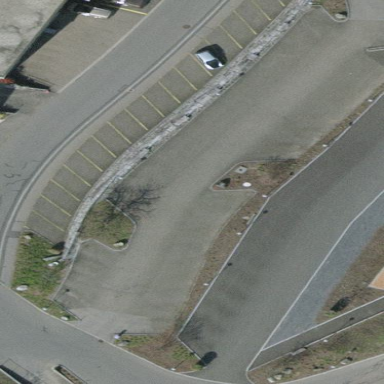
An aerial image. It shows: Parking area with surface.